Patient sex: M
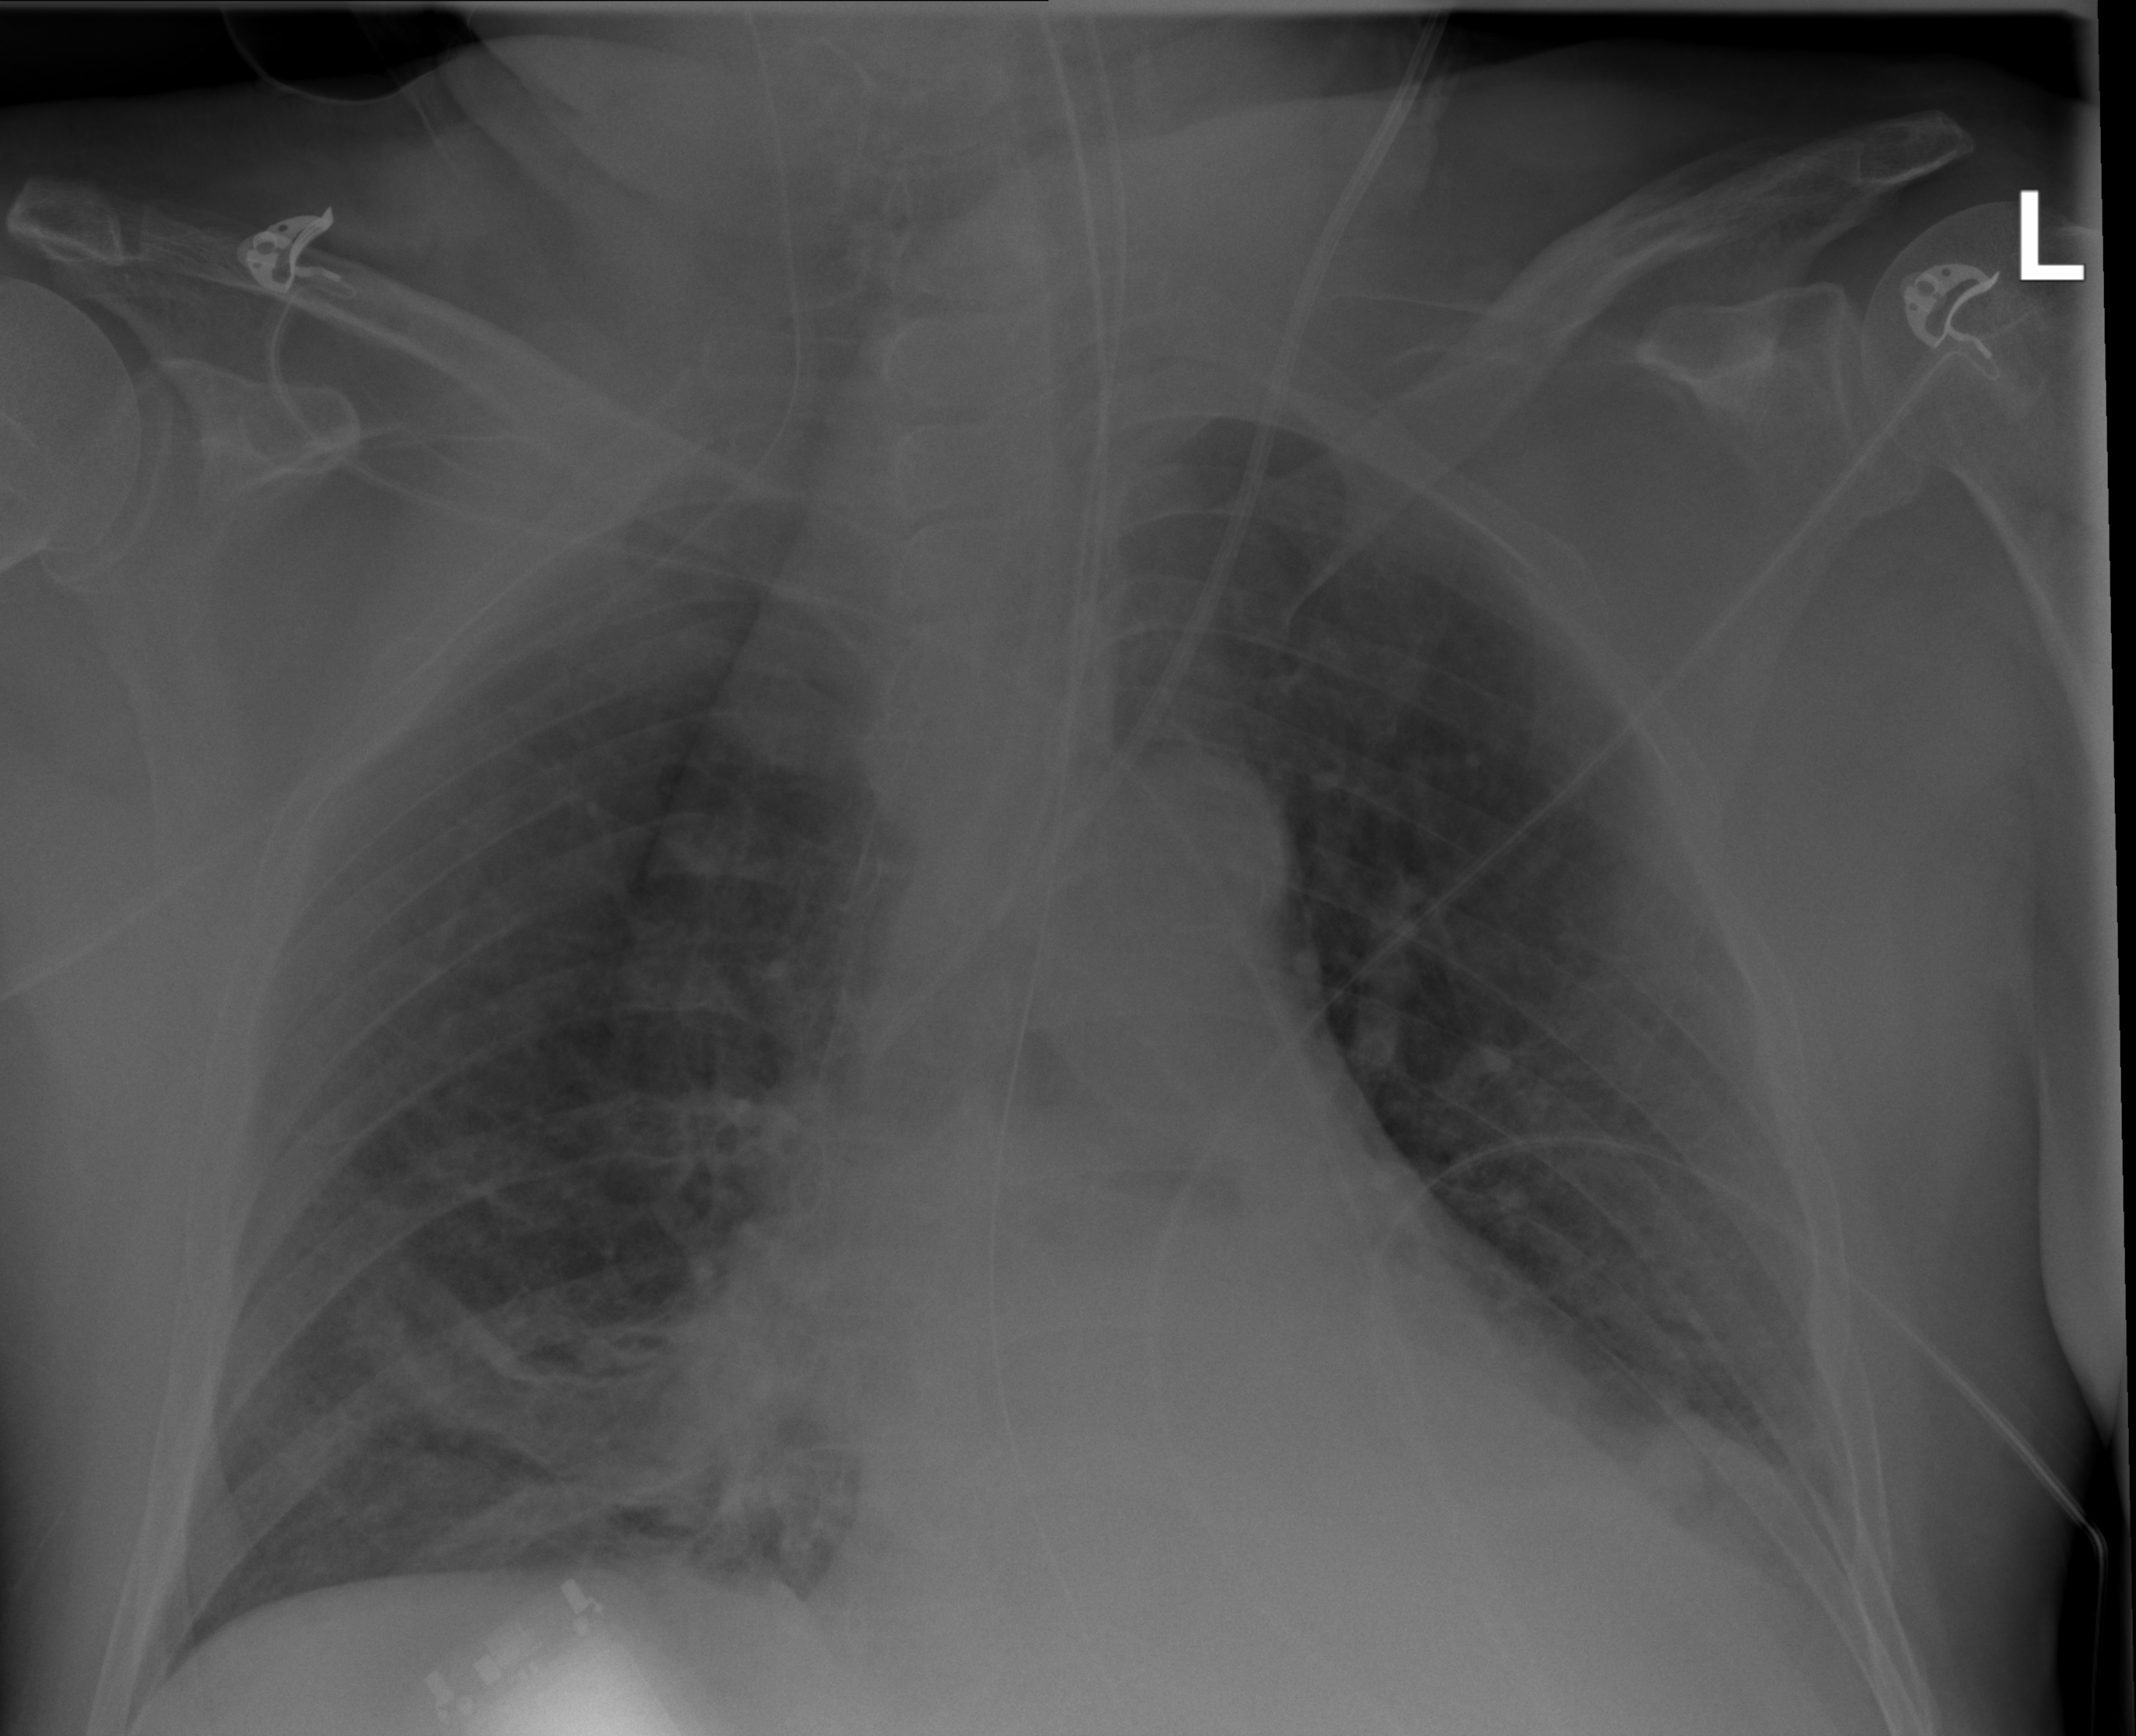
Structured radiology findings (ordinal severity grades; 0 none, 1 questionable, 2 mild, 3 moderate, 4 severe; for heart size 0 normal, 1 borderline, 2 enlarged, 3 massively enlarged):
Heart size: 1
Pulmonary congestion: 2
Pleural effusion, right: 0
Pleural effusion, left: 2
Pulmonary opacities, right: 2
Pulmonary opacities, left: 0
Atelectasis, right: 2
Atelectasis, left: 2